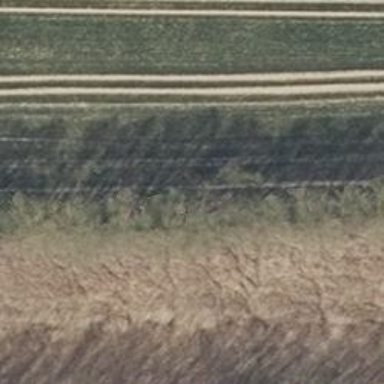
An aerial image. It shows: Row of deciduous broadleaved trees.